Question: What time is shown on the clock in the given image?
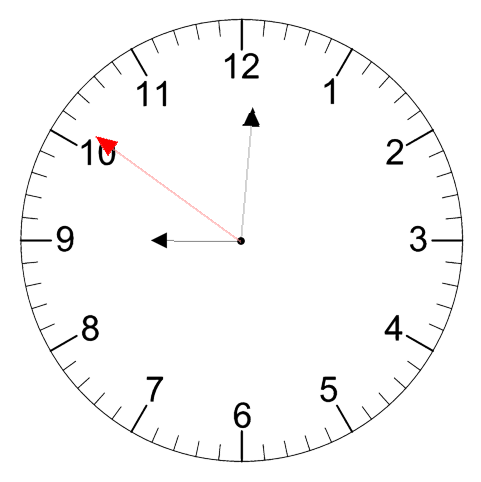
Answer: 09:00:51